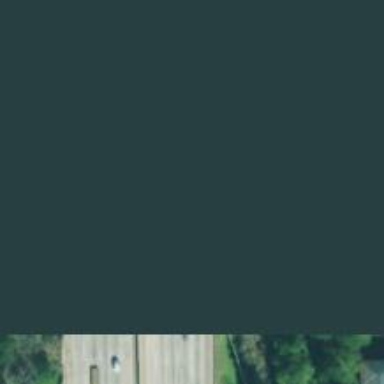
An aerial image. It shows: Motorway bridge.